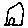
Label: house